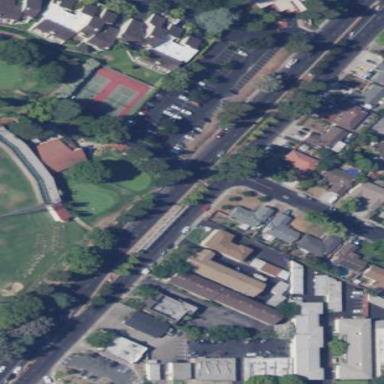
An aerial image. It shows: Ground-level median designed for traffic calming.